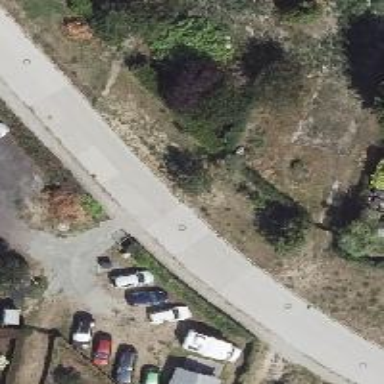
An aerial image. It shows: Residential road with concrete surface and sidewalk on the left side.